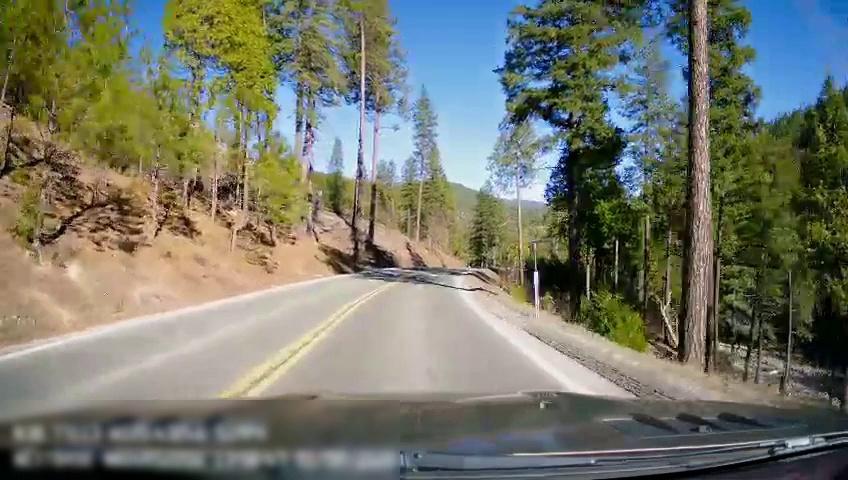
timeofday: Day
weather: Sunny
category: Drivable Space
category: Lanes | Alternate Lane
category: Lanes | Opposite Lane
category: Lanes | Current Lane
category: Lanes | Opposite Lane